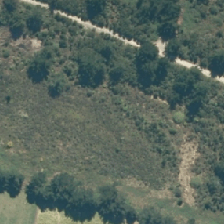
Land cover: herbaceous_freshwater_vege